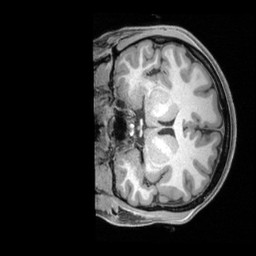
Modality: T1w
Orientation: coronal
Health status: healthy
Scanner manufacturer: siemens
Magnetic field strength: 3 T
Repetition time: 2.4 s
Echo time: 0.00201 s